Question: When requesting an HTML page in Python, I get a 403 forbidden response every time.
'''
import requests
url = 'https://shop.rewe.de/mydata/login'
headers = {'User-Agent': 'Mozilla/5.0 (Macintosh; Intel Mac OS X 10_11_5)
AppleWebKit/537.36 (KHTML, like Gecko) Chrome/50.0.2661.102 Safari/537.36'}
result = requests.get(url, headers=headers)
>>> result.status_code
403
'''
When I use the iOs app, for example "Rest", I just send GET with the same domain and no other additional settings and get a 200 OK response.
I don't know what the problem is when I run this in Python.
Edit:
This shows the metric within the rest app. When searching for the protocol I found the h2 or simply http/2 protocol. I think this is the problem. Postman and also the requests lib do not support this.

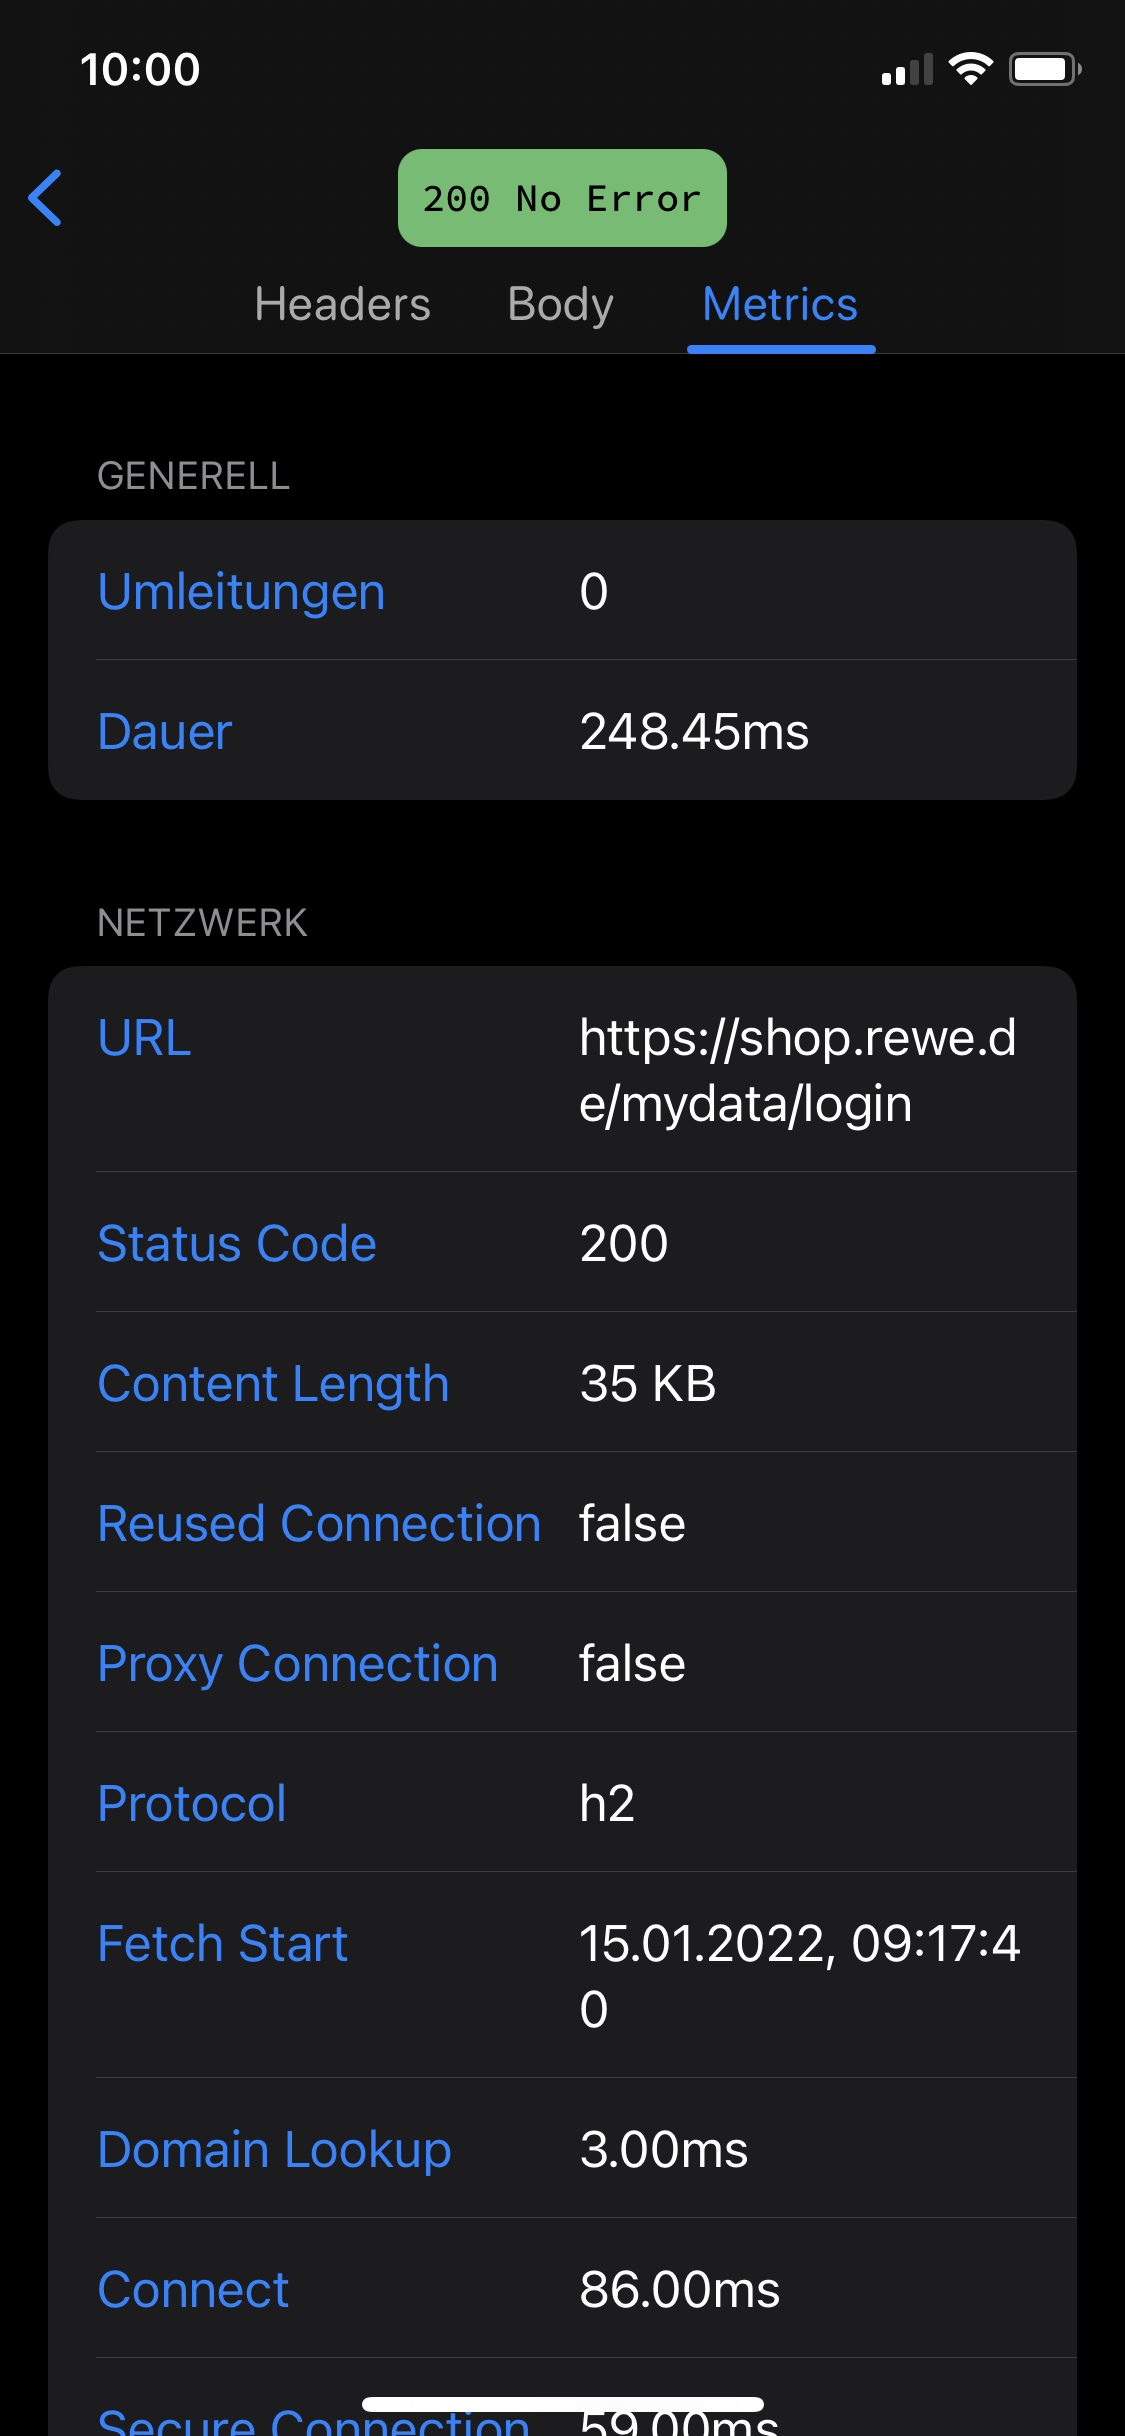
Answer: I have changed the cipher of the request session. Temporarily it works. I do not know how long ...
'''
url = 'https://shop.rewe.de/mydata/login'
import ssl
import requests
from requests.adapters import HTTPAdapter
from requests.packages.urllib3.poolmanager import PoolManager
from requests.packages.urllib3.util import ssl_
CIPHERS = (
'ECDHE-RSA-AES256-GCM-SHA384:ECDHE-ECDSA-AES256-GCM-SHA384:ECDHE-RSA-AES256-SHA384:ECDHE-ECDSA-AES256-SHA384:ECDHE-RSA-AES128-GCM-SHA256:ECDHE-RSA-AES128-SHA256:AES256-SHA'
)
class TlsAdapter(HTTPAdapter):
def __init__(self, ssl_options=0, **kwargs):
self.ssl_options = ssl_options
super(TlsAdapter, self).__init__(**kwargs)
def init_poolmanager(self, *pool_args, **pool_kwargs):
ctx = ssl_.create_urllib3_context(ciphers=CIPHERS, cert_reqs=ssl.CERT_REQUIRED, options=self.ssl_options)
self.poolmanager = PoolManager(*pool_args,
ssl_context=ctx,
**pool_kwargs)
session = requests.session()
adapter = TlsAdapter(ssl.OP_NO_TLSv1 | ssl.OP_NO_TLSv1_1)
session.mount("https://", adapter)
headers = {
'User-Agent': 'Mozilla/5.0 (Macintosh; Intel Mac OS X 10.15; rv:96.0) Gecko/20100101 Firefox/96.0',
}
try:
r = session.request('GET', url, headers=headers)
print(r)
except Exception as exception:
print(exception)
'''